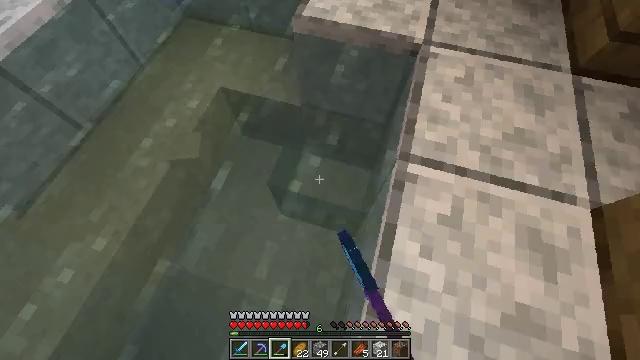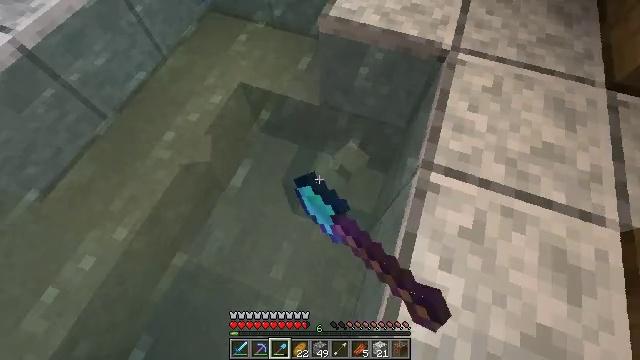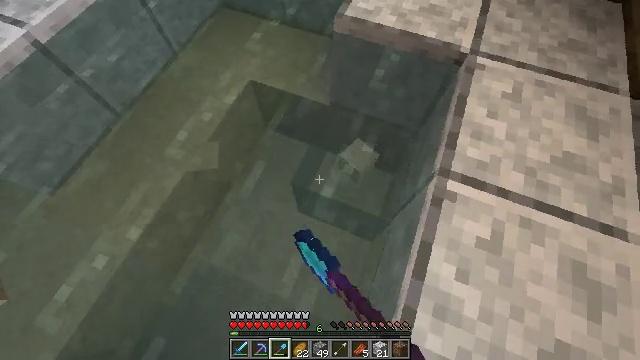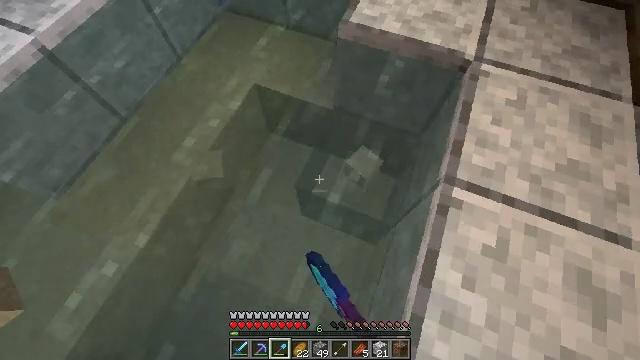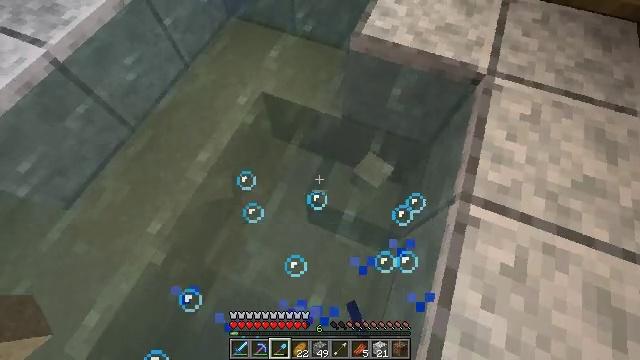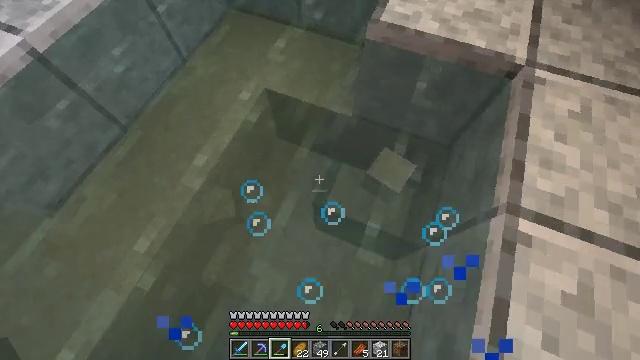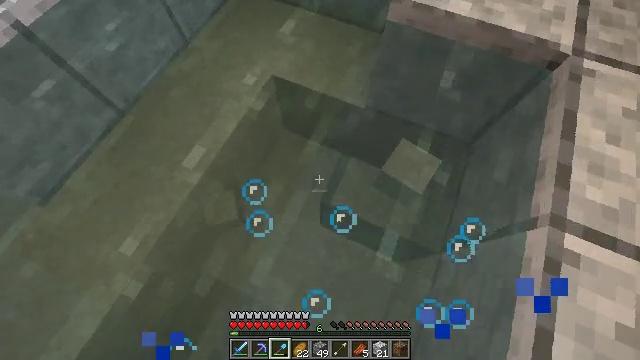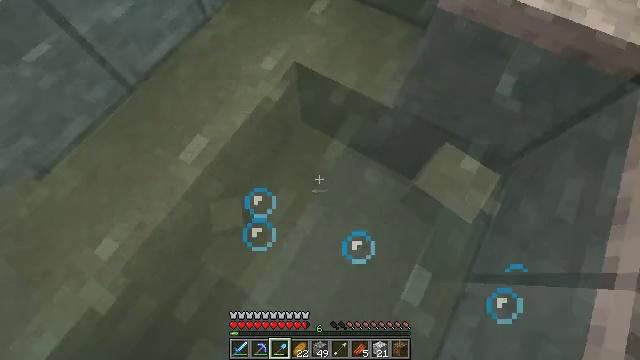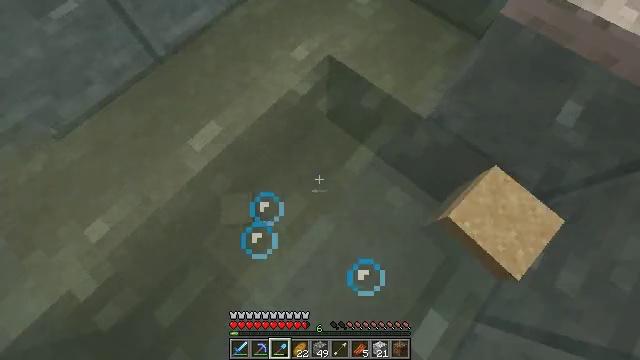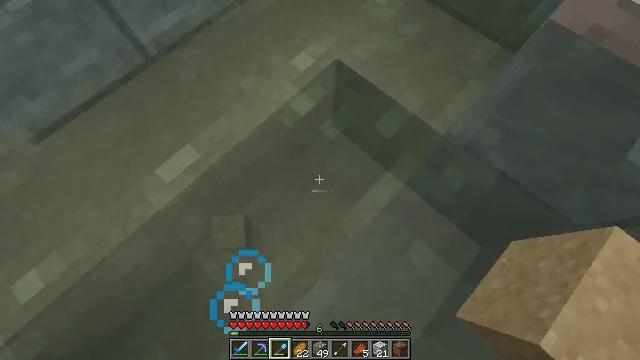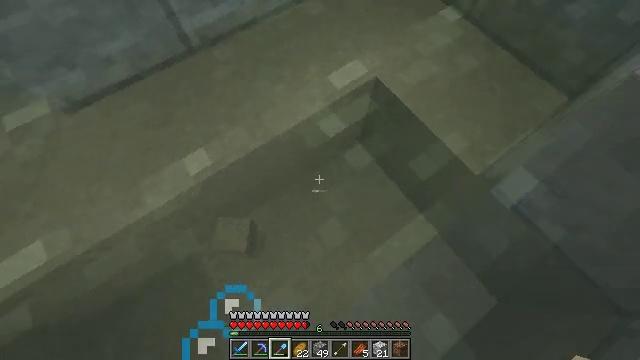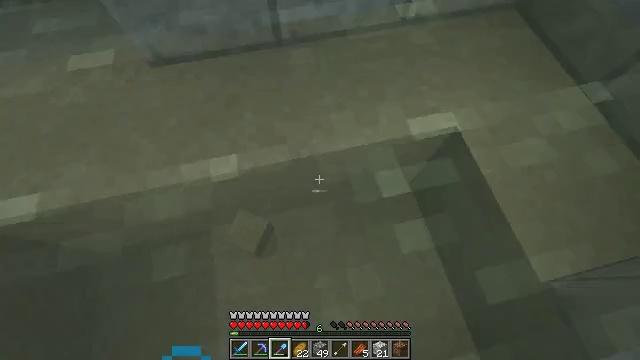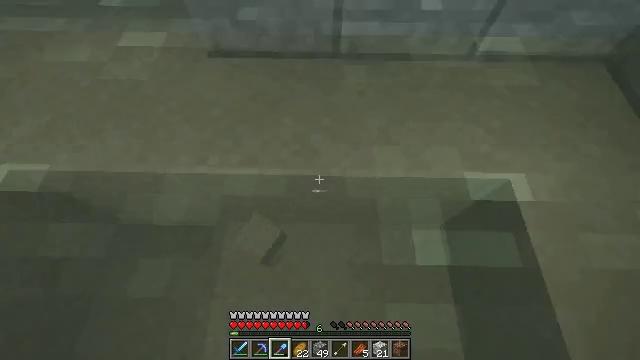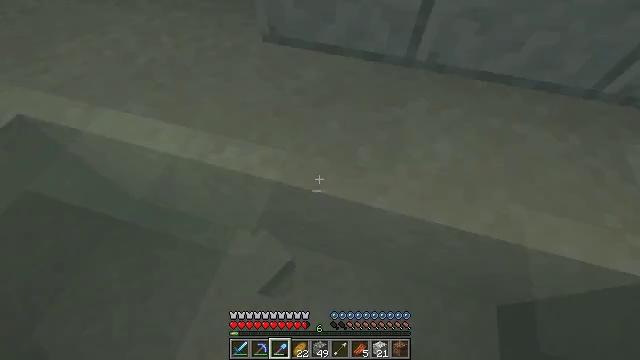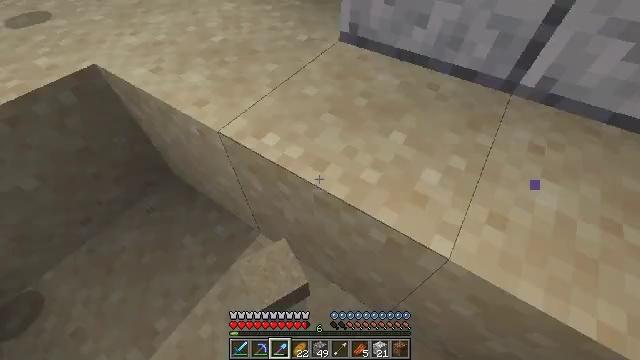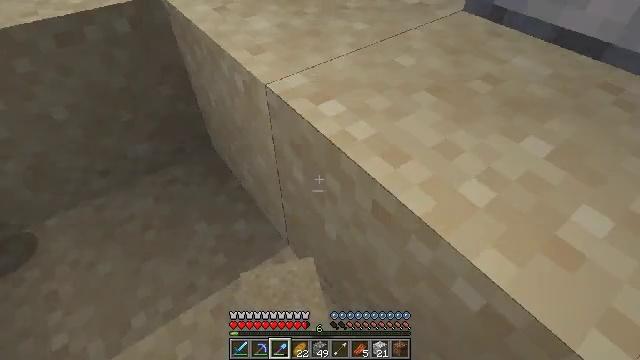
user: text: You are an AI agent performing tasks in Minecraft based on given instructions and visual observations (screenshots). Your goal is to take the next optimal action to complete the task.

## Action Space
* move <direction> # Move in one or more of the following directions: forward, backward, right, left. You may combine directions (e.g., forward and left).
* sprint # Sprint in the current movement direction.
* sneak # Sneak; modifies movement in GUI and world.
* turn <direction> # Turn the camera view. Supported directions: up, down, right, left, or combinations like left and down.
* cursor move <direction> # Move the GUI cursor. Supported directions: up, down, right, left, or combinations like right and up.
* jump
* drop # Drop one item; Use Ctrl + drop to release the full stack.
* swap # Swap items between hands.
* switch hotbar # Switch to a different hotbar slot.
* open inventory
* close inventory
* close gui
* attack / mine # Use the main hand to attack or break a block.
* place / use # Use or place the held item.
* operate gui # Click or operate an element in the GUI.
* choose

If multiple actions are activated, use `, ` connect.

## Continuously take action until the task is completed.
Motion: motion action
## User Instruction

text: Craft the TNT.
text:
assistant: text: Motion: move forward and move left, sneak, turn left, attack / mine
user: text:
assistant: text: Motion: move forward and move left, turn left, attack / mine
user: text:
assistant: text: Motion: move forward and move left
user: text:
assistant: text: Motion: move forward and move left
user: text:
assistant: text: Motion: move forward
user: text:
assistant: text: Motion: move forward, turn left and down
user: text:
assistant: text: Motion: move forward, turn left and down
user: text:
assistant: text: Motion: move forward, turn left and down
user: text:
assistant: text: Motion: move forward, turn left
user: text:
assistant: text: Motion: move forward and move left, turn left and up
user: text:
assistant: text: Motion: move forward and move left, turn left and up
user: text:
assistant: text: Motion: move forward and move left, sneak, turn left and up
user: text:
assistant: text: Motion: move forward and move left, sneak, turn left and up
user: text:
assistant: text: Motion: move forward, sneak, turn left and up
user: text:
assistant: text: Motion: move forward and move left, sneak, turn left and up
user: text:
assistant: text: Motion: move forward and move left, sneak, turn left and up
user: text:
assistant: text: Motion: move forward and move left, sneak, turn left and up
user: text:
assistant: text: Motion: move forward and move left, sneak, turn left and up
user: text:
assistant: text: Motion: move forward and move left, sneak, turn left and up
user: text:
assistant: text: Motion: move forward and move left, turn left and up
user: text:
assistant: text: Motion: move forward and move left, turn left and up
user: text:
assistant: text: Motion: move forward and move left, turn left and up
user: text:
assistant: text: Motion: move forward and move left
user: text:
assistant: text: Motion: move forward and move left, jump
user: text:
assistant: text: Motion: move forward and move left, jump
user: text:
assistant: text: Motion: move forward and move left, turn left, jump
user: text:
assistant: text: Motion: move forward and move left, turn left, jump
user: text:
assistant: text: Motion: move forward and move left, turn left and up, jump
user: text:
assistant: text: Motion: move forward and move left, turn left and up, jump
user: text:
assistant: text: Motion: move forward and move left, turn left, jump